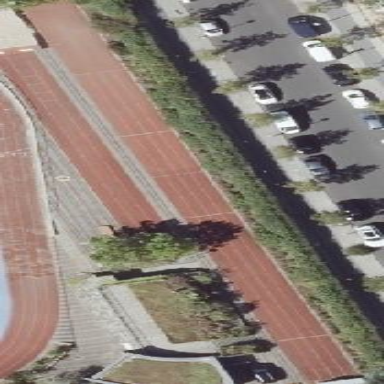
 designed for leisure and sports activities."